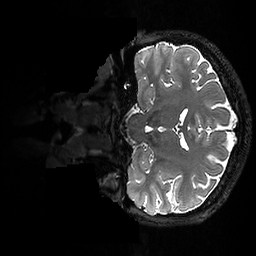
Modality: T2w
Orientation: coronal
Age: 26
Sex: female
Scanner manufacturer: ge
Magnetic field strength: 3 T
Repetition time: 3.202 s
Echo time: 0.06582 s